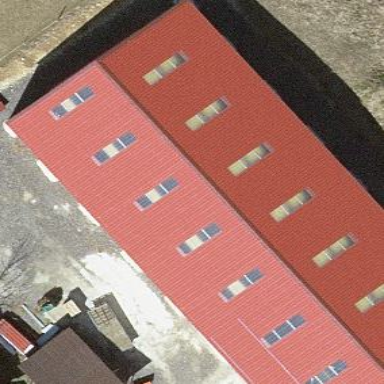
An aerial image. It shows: Farm auxiliary building.